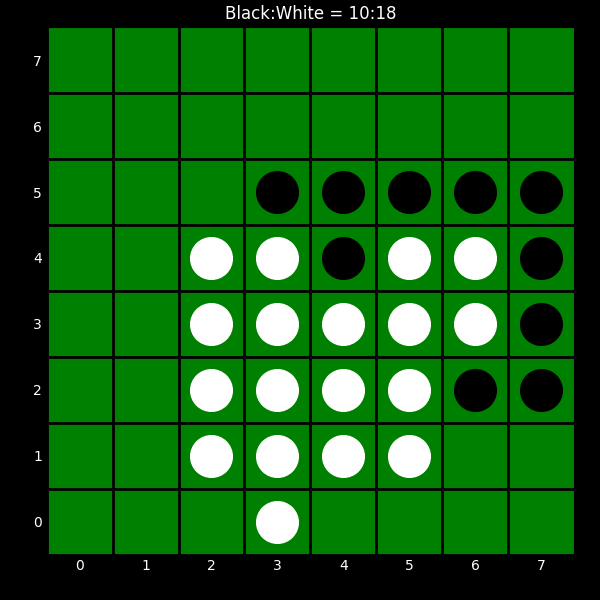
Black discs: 10
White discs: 18